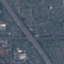
Land use / land cover class: Highway